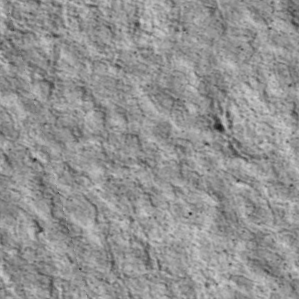
Label: non_frost